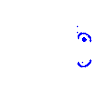
Particle: pion